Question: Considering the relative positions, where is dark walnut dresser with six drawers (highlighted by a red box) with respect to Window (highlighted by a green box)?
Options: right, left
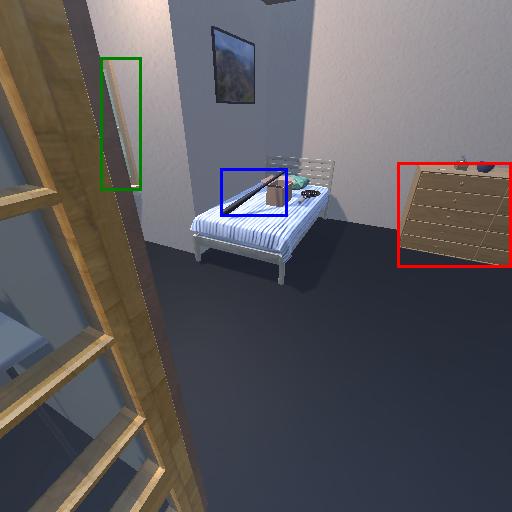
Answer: right